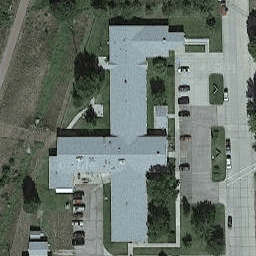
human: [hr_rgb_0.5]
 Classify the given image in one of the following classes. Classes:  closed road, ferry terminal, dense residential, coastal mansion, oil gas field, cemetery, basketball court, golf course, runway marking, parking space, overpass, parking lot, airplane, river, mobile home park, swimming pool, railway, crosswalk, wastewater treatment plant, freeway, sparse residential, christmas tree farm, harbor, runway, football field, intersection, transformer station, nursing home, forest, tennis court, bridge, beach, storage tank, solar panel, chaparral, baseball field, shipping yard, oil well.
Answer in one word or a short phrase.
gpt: nursing home